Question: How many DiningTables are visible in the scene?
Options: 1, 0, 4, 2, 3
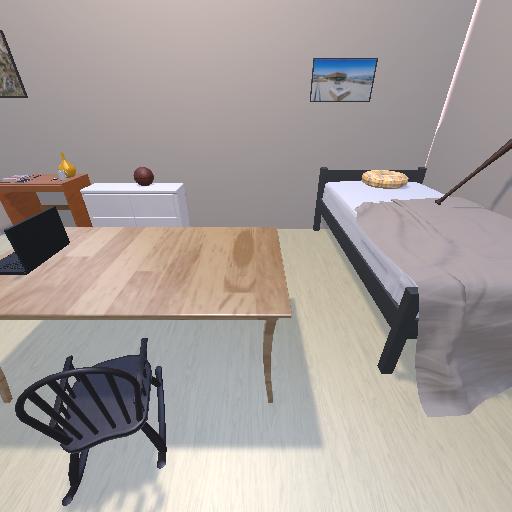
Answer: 1